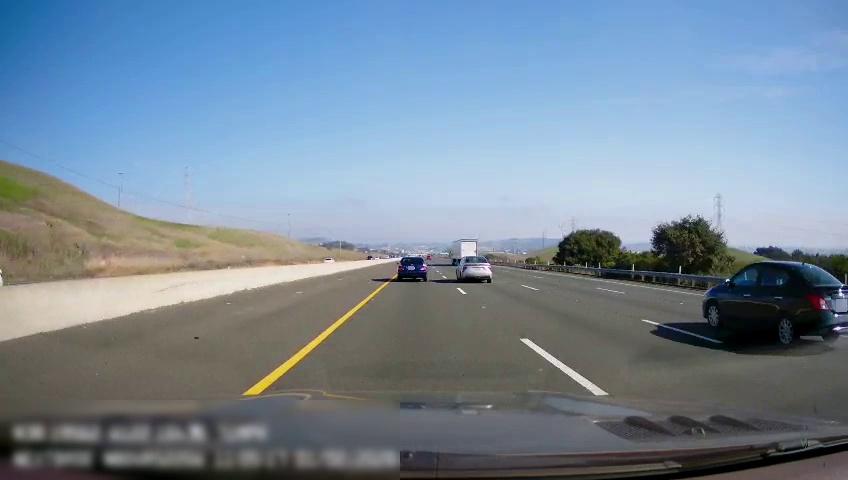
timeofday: Day
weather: Sunny
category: Drivable Space
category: Vehicles | Other LV
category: Vehicles | Car
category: Vehicles | Car
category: Vehicles | Car
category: Vehicles | Car
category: Lanes | Current Lane
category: Lanes | Current Lane
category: Lanes | Alternate Lane
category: Lanes | Alternate Lane
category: Lanes | Alternate Lane